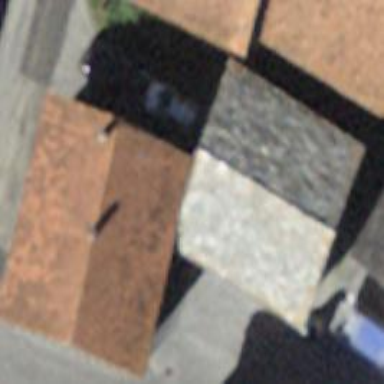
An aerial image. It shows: Toilets.